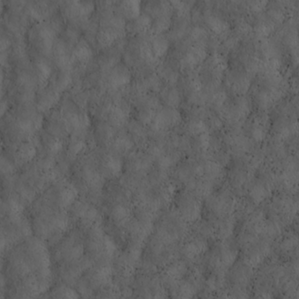
Label: non_frost